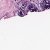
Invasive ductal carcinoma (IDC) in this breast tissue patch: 0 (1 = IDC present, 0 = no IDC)